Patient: sex F, age 59
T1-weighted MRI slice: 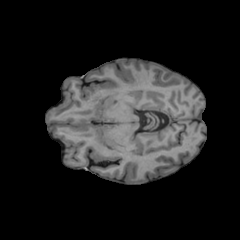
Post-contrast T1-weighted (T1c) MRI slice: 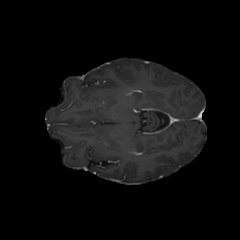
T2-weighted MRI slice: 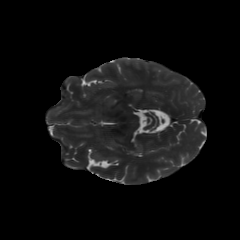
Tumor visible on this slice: no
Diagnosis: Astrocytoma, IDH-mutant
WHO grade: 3